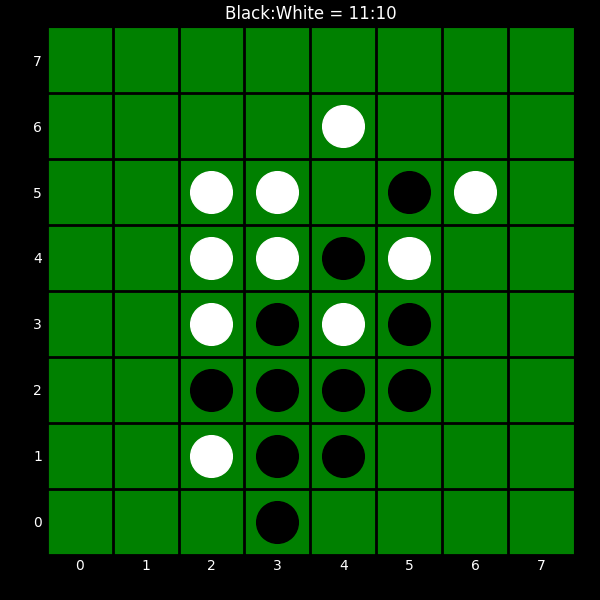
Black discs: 11
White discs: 10